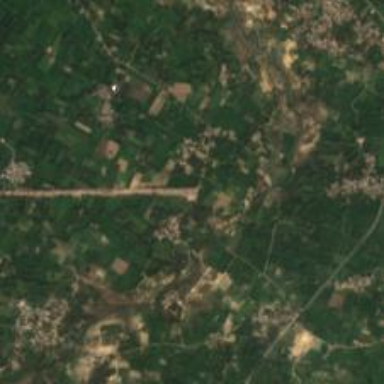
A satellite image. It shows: Runway at airport.